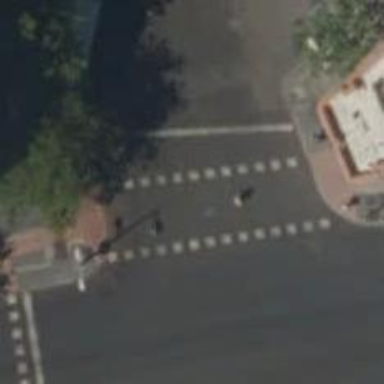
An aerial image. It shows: Road crossing with traffic signals.